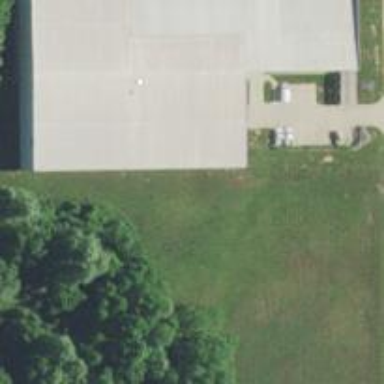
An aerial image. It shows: Industrial building.